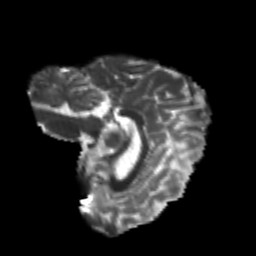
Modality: T2w
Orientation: sagittal
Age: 23
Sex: female
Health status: healthy
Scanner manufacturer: philips
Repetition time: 7.388 s
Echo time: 0.08599 s